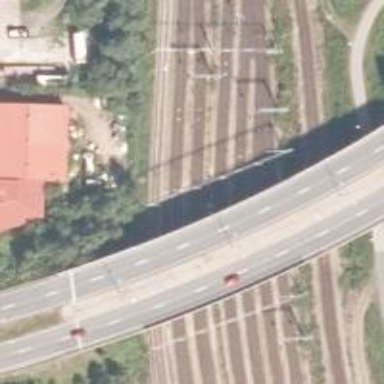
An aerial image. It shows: Railway with continuous electrified contact line.